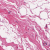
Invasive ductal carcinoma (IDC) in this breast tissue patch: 0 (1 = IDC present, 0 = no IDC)